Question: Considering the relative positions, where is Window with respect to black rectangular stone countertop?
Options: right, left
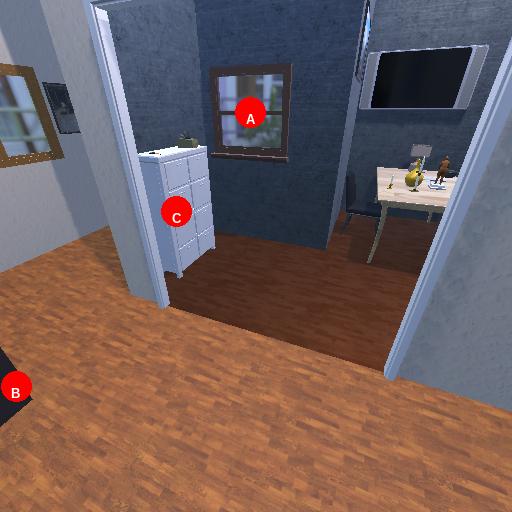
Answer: right